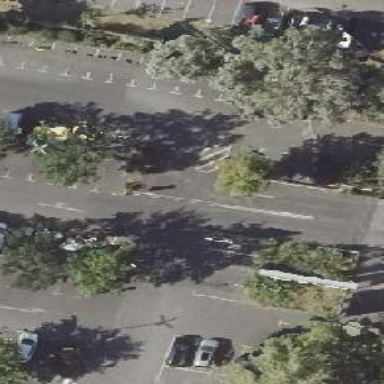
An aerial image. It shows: Road serving as parking aisle.